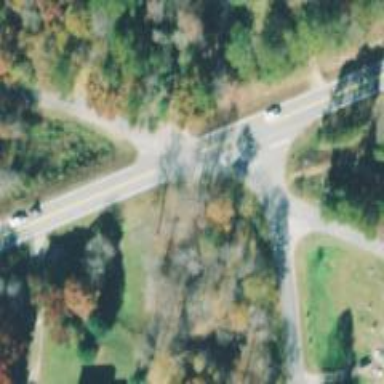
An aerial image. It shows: Stop road.